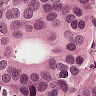
Metastatic tissue present: yes